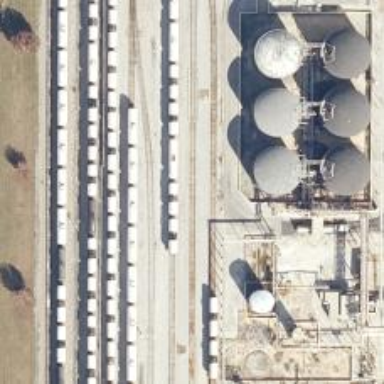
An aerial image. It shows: Rail spur service.